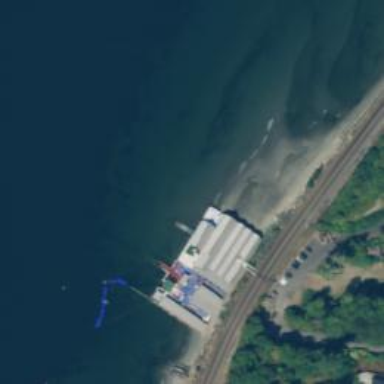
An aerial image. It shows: Man-made pier.